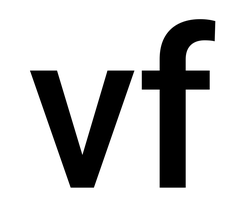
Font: Roboto_Medium